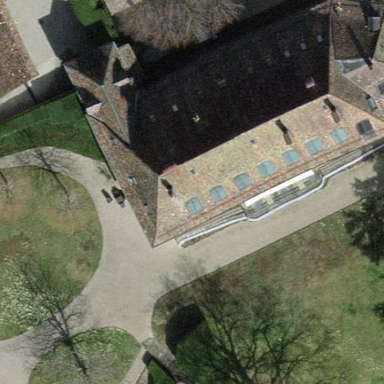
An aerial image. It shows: Stately castle that is historic building.